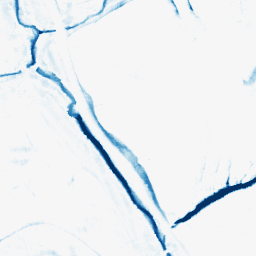
Category: morphological
Decomposition family: morphological_rect
Decomposition parameters: operation: closing
width: 10
height: 10
Upsampling method: quadratic
Upsampling parameters: scale: 4
Upsampling scale: 4